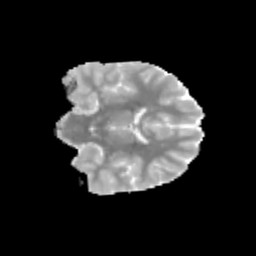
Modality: MD
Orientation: coronal
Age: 10
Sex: male
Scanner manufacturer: siemens
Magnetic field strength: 3 T
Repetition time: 3.8 s
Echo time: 0.07 s